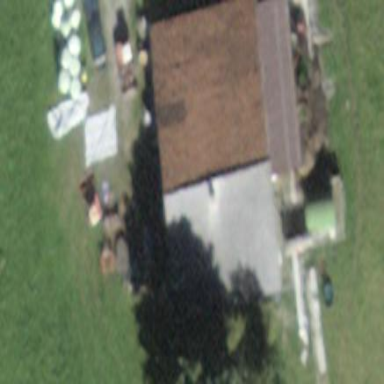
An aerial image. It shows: Farm building.